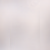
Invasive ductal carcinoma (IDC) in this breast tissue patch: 0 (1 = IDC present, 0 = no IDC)